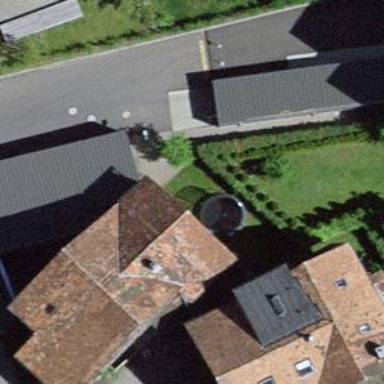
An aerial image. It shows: Group of garages.